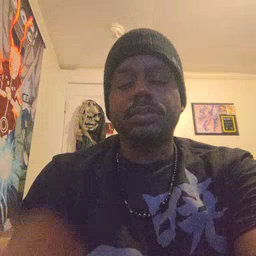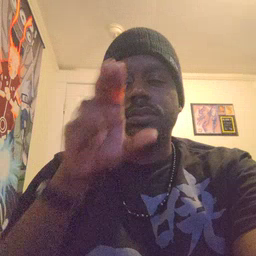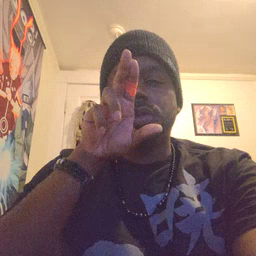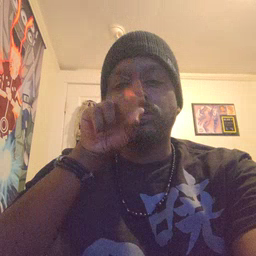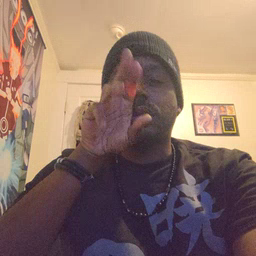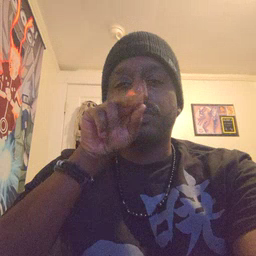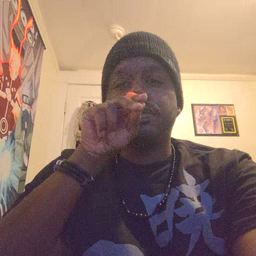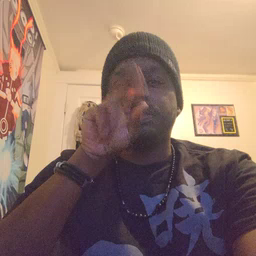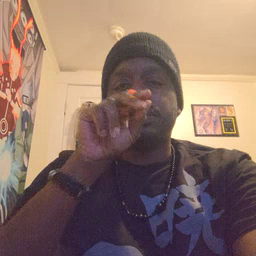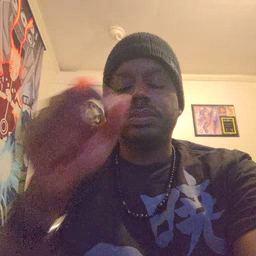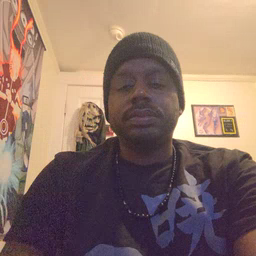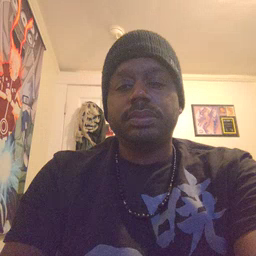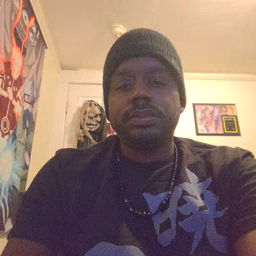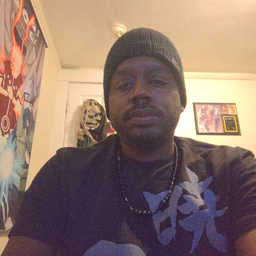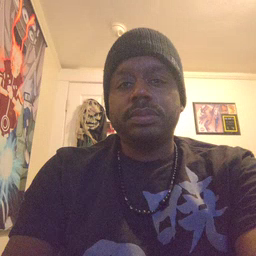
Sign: duck